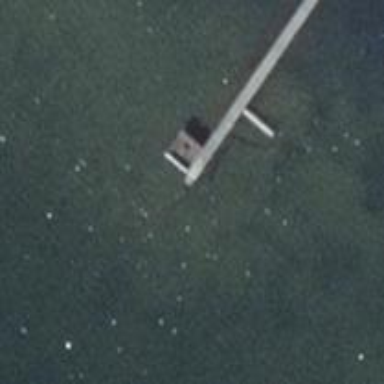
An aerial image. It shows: Man-made pier.